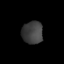
Tissue: prostate
Cell type: T cells
Senescence score: 0.6888
Nuclear area (px): 461
Mean DAPI intensity: 63.883